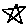
Label: star